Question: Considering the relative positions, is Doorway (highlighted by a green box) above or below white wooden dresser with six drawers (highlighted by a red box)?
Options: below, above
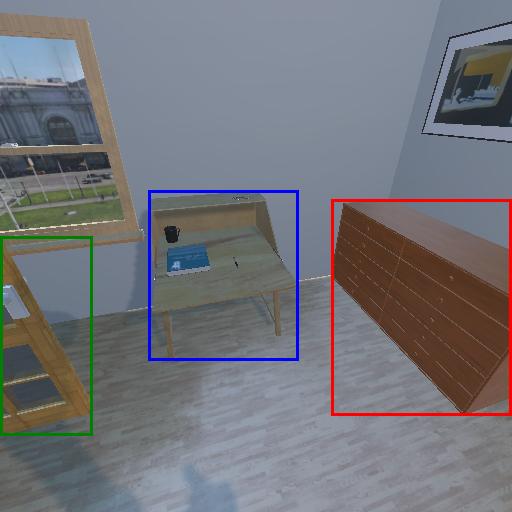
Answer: below